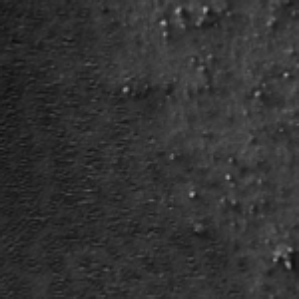
Label: frost